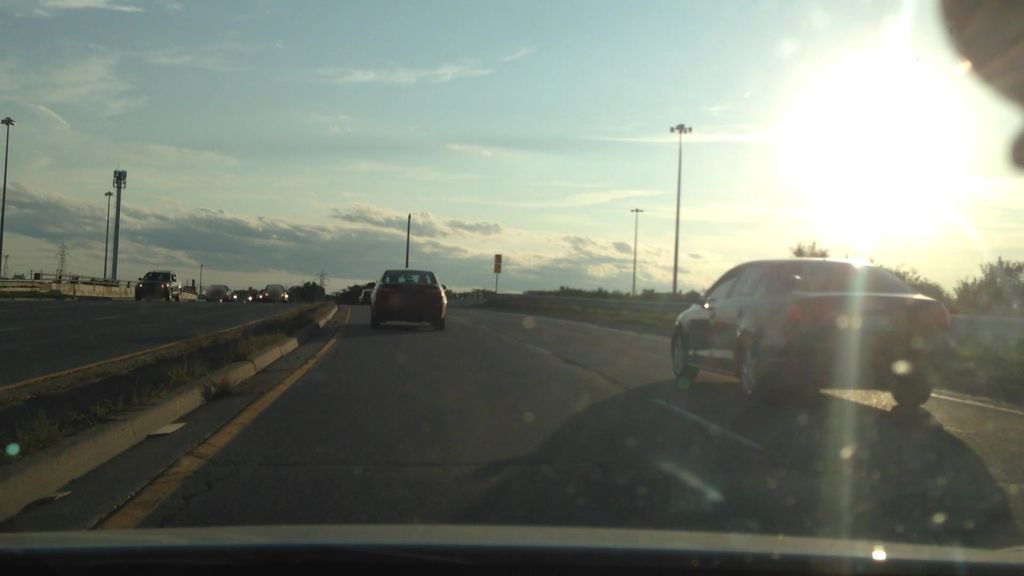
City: ottawa-gatineau